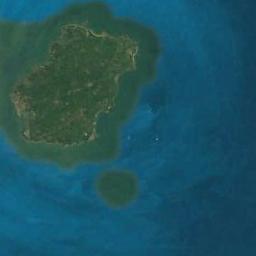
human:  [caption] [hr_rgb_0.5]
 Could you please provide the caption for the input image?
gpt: The island on the left is several times as large as the island on the right .

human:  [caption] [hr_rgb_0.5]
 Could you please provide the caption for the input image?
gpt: A big island and a small island have dense vegetation and the waters around the island is light blue .

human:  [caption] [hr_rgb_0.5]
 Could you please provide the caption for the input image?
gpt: The roughly circular green island is surrounded by blue water and there is a small island next to it .

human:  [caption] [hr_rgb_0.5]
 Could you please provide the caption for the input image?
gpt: The small island is on the lower  of the big island .

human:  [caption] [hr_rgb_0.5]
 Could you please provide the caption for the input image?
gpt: A green island next to a smaller one on a blue sea .